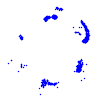
Particle: pion